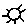
Label: sun